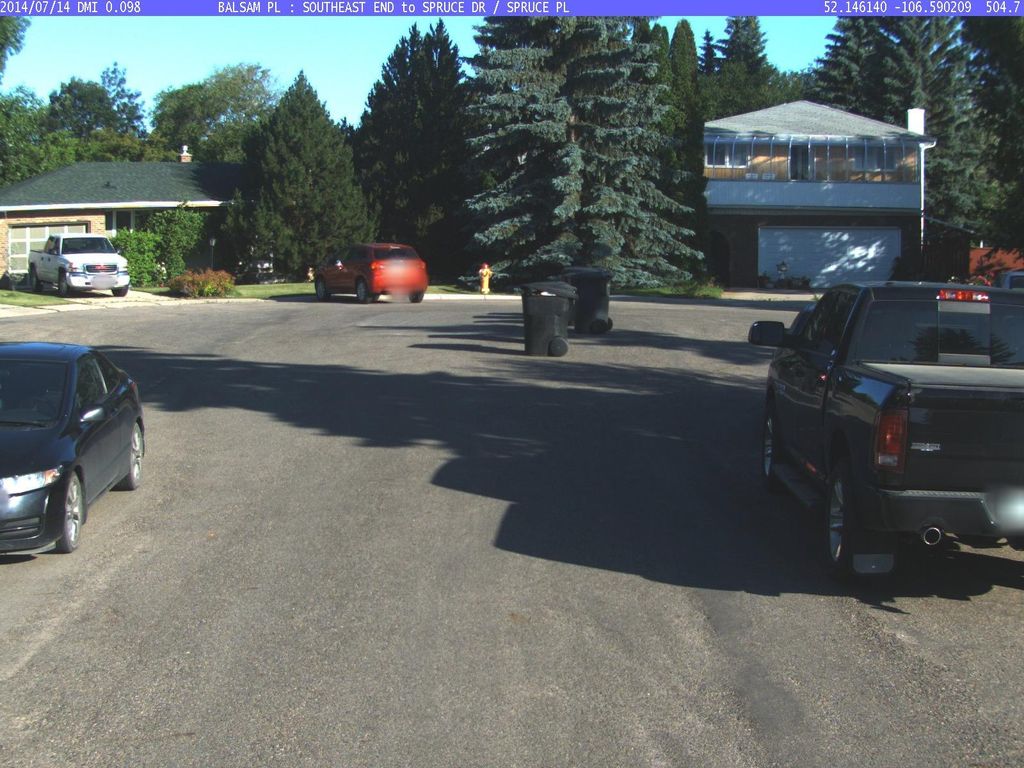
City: saskatoon